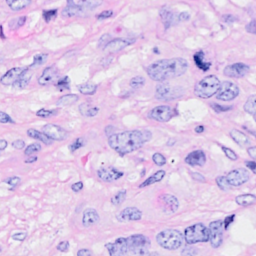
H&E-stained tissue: Breast